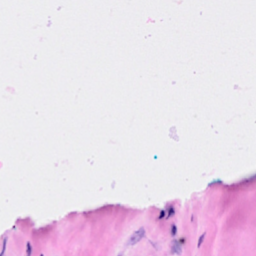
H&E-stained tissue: Breast